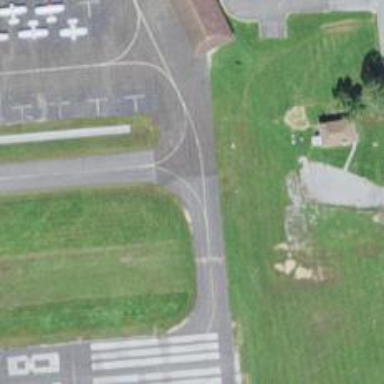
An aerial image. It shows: View of taxiway at the airport.